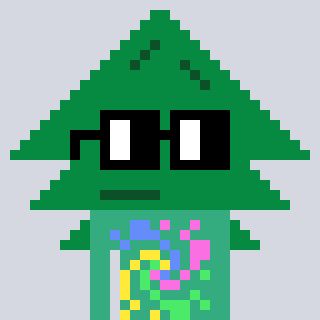
a pixel art character with square black glasses, a fir-shaped head and a teal-colored body on a cool background